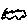
Label: cloud